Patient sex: M
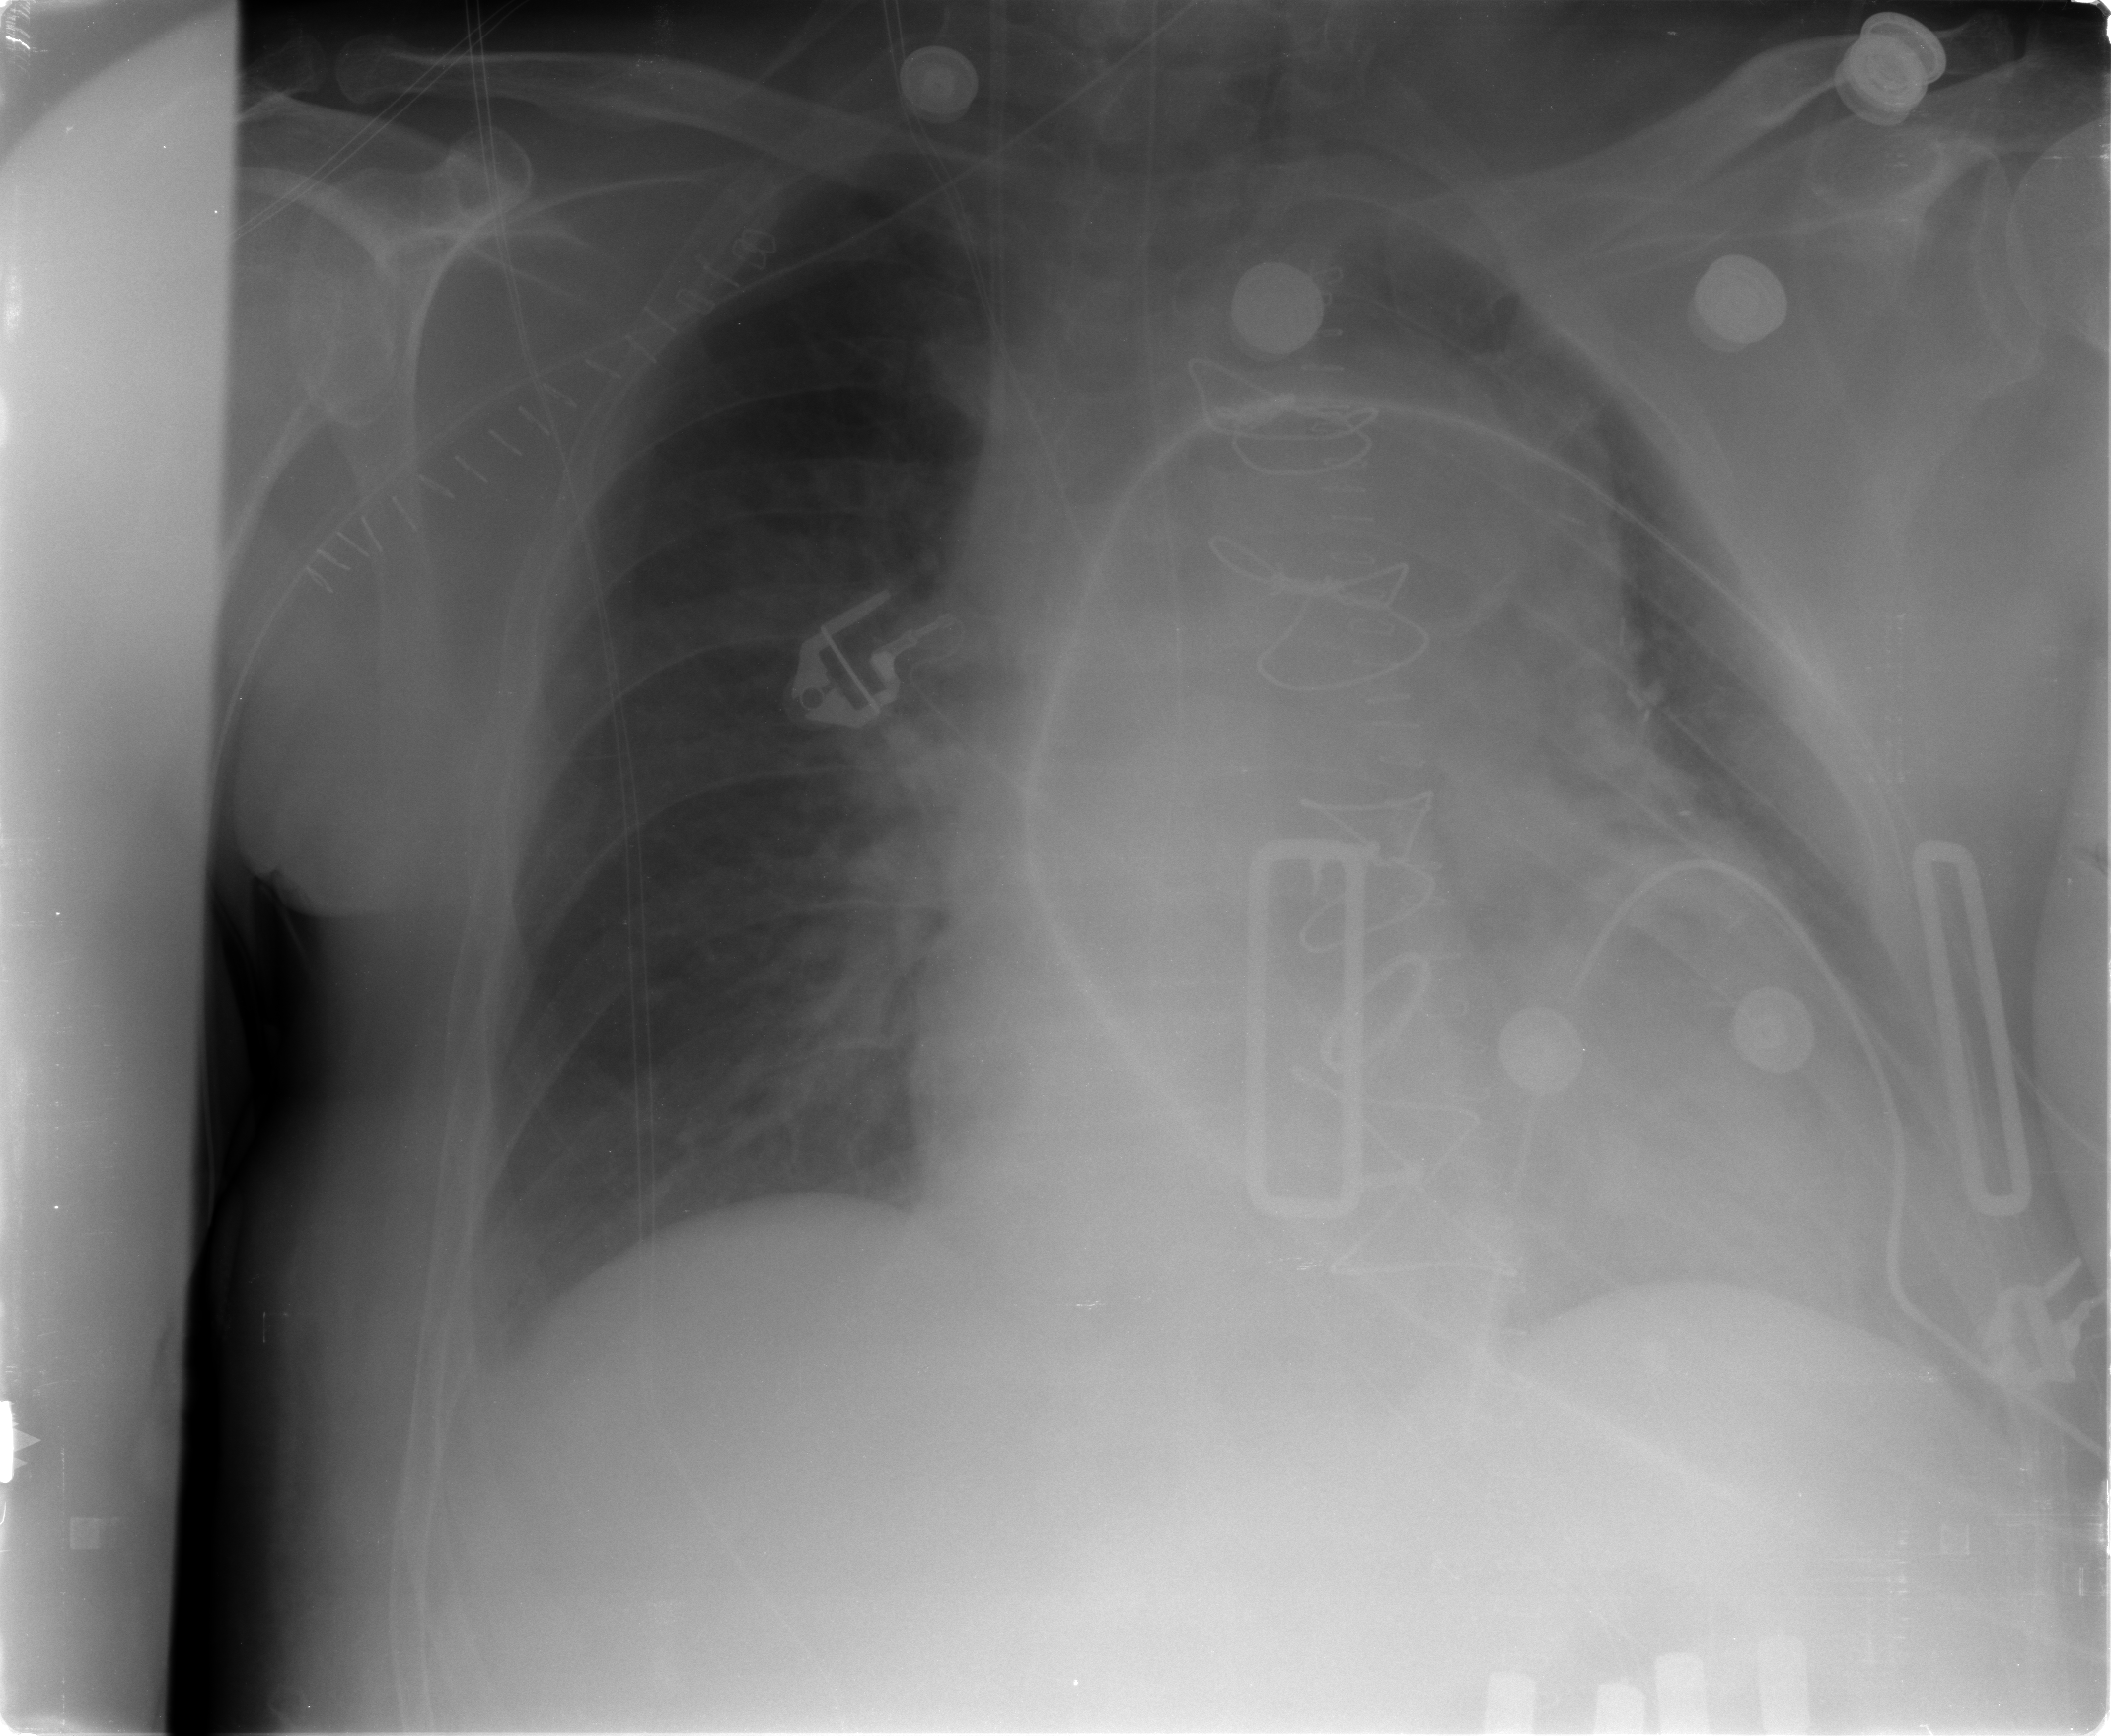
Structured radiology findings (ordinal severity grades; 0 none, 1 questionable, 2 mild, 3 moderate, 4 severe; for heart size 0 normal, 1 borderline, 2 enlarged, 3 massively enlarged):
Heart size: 2
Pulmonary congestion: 2
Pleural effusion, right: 0
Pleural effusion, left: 0
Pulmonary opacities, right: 0
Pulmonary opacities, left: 0
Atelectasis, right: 0
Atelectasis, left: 2